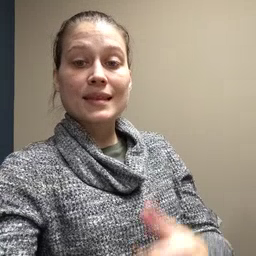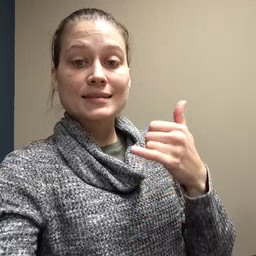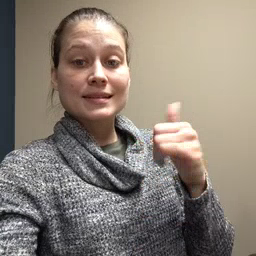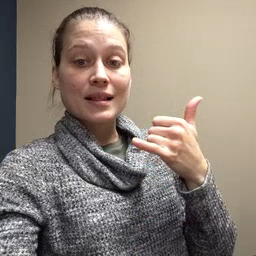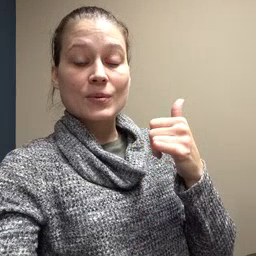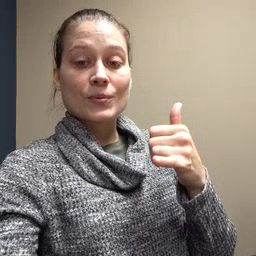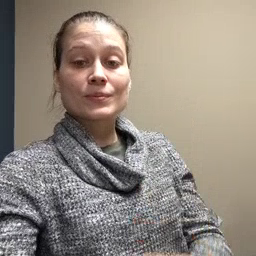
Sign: yellow